Interaction volume radius: 10 \u00c5
Interaction volume height: 20 \u00c5
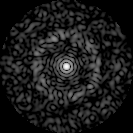
Disorder parameter: 0.8167